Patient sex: M
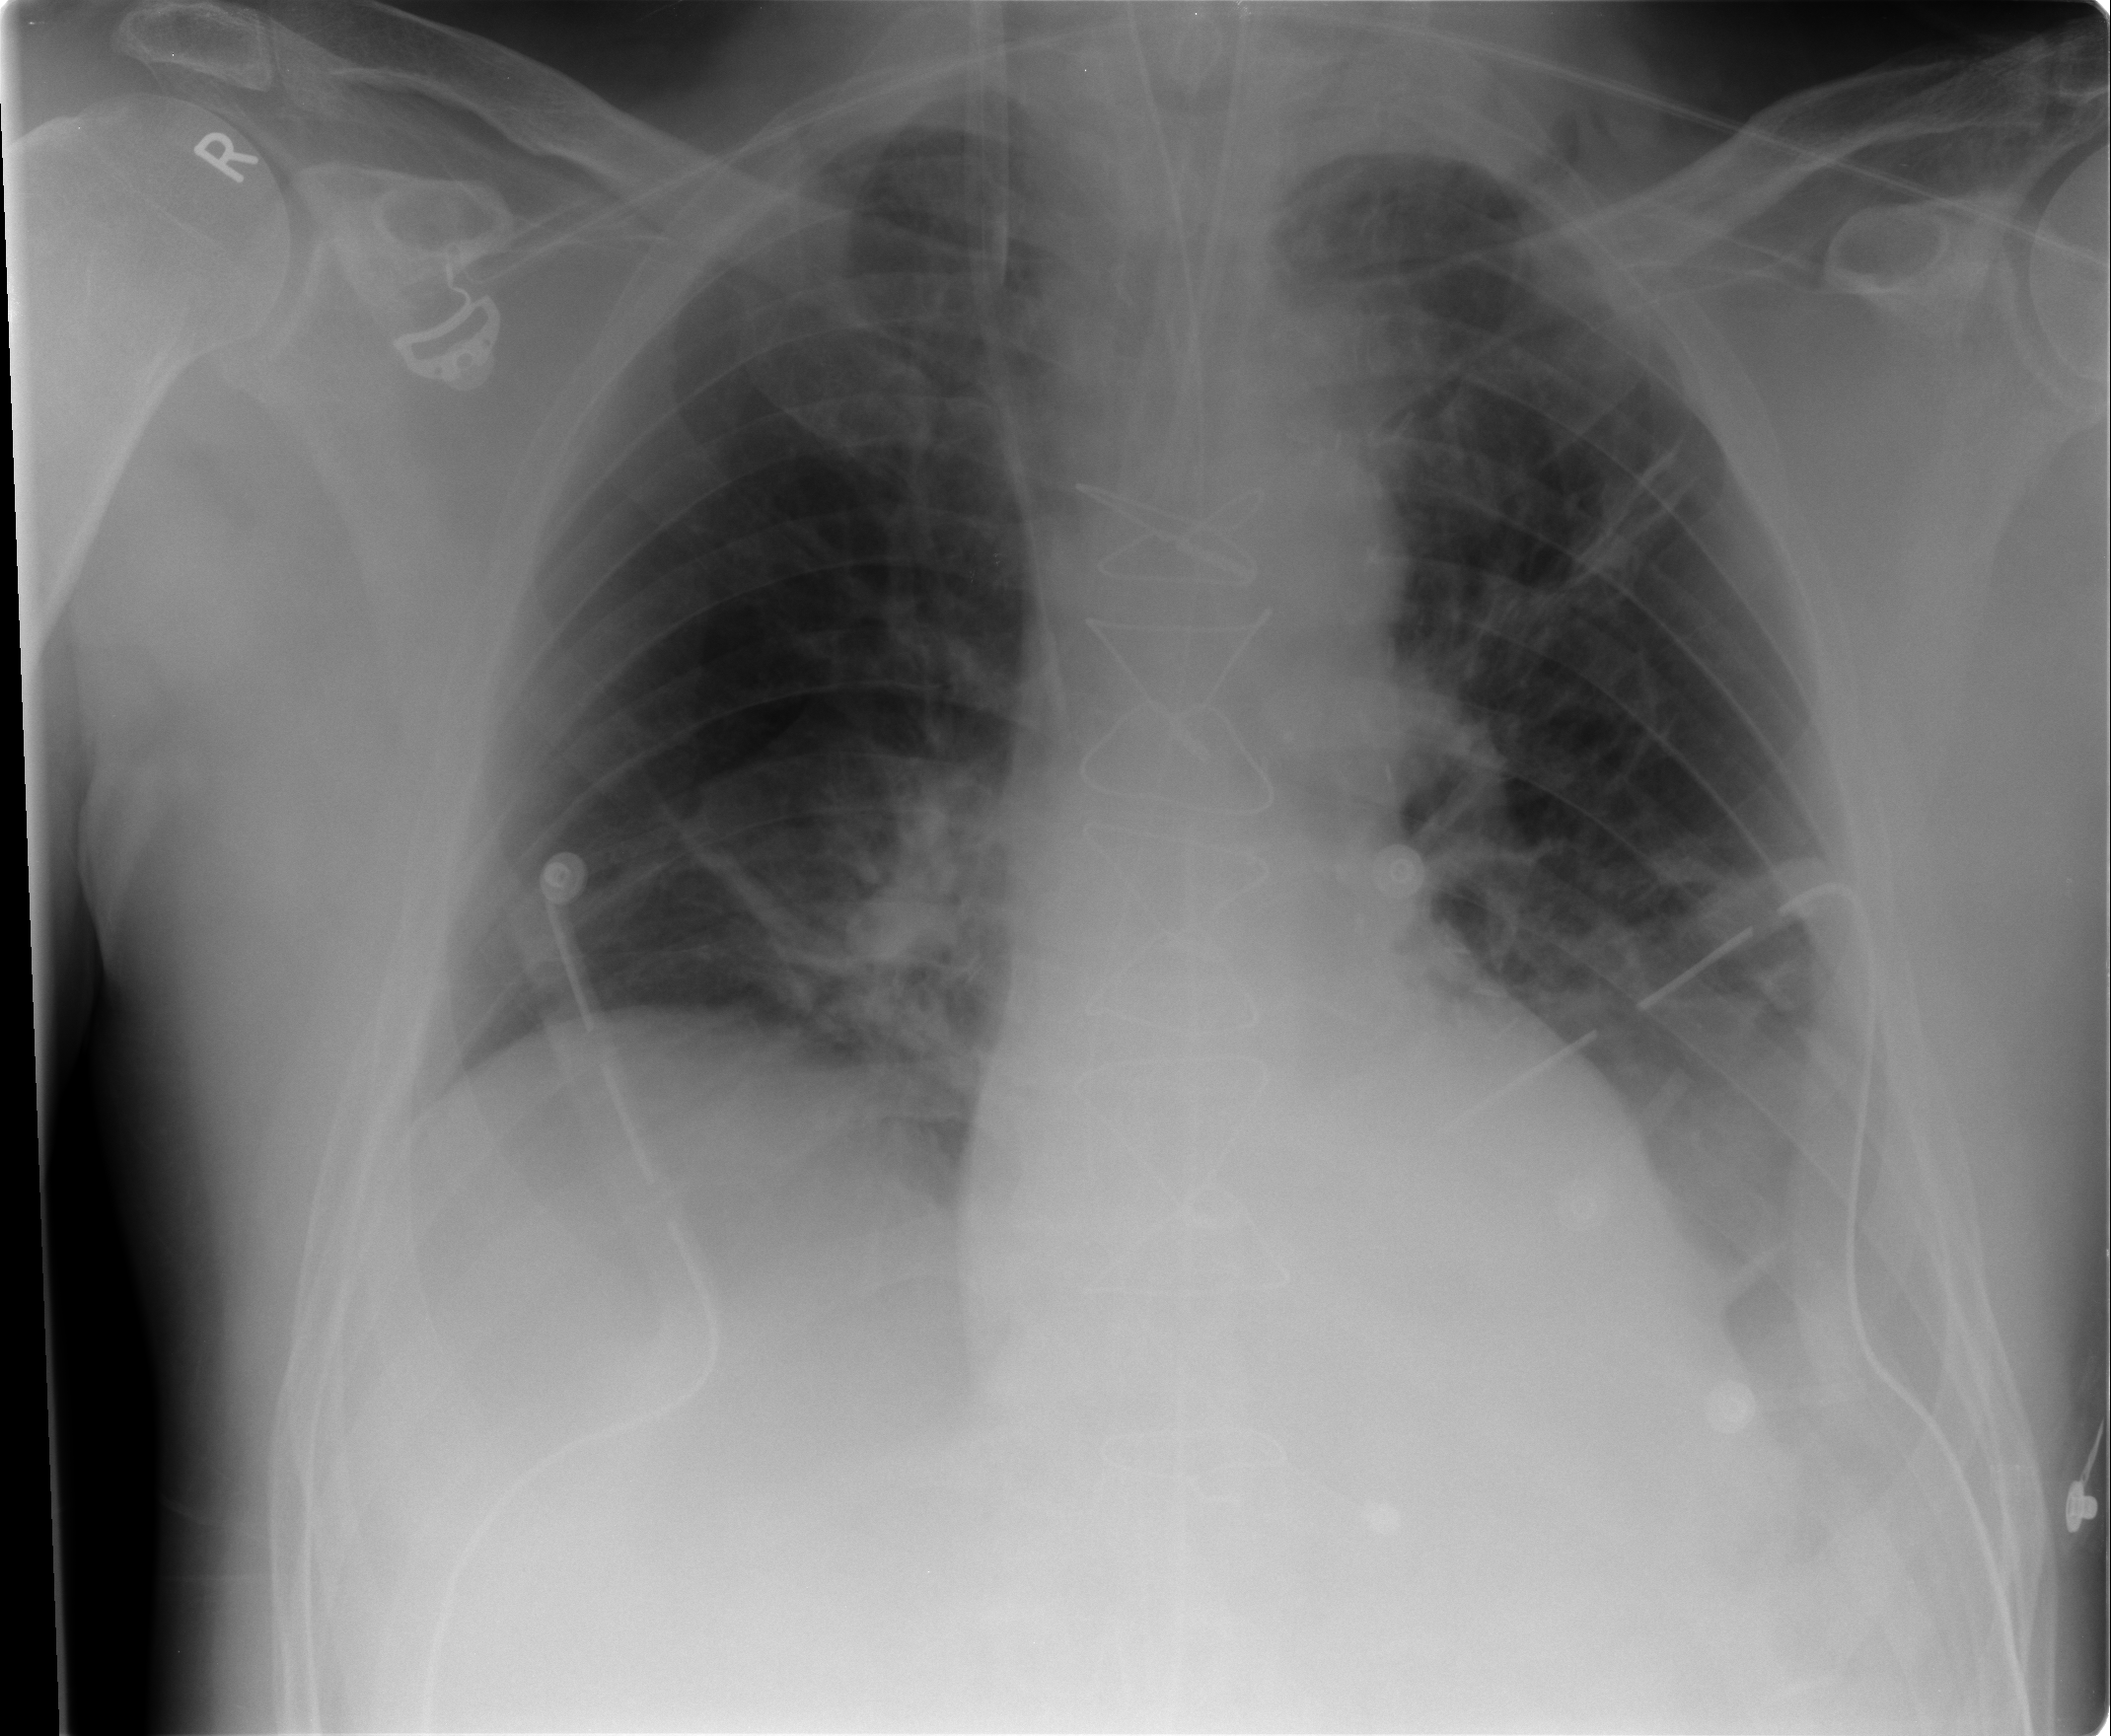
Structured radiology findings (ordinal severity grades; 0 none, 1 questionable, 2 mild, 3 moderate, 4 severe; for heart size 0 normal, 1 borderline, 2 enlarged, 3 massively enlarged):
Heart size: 0
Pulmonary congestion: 0
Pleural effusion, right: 0
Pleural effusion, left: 2
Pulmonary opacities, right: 0
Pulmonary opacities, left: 2
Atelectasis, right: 2
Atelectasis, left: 2